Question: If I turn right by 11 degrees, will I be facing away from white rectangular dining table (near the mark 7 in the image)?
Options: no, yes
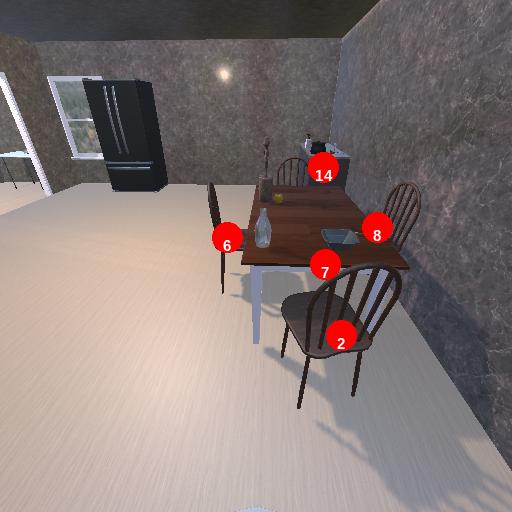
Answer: no